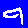
Digit: 9